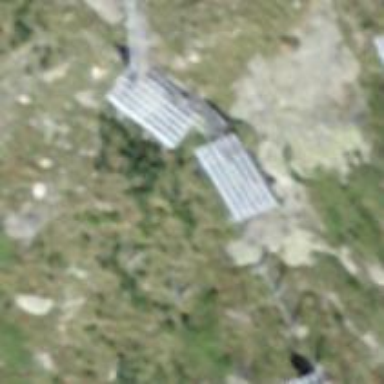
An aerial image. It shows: Structure designed for avalanche protection.